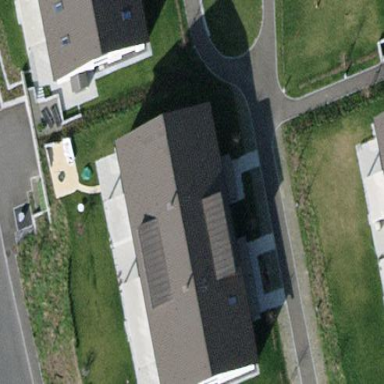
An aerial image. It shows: Terrace building.